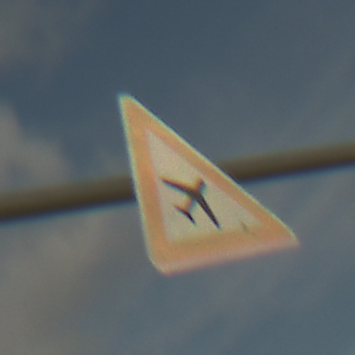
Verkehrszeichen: FlugbetriebLinks
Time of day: Midday
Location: Outdoor (RoadRail)
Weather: PartlyCloudy
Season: NotSpecified
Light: Natural